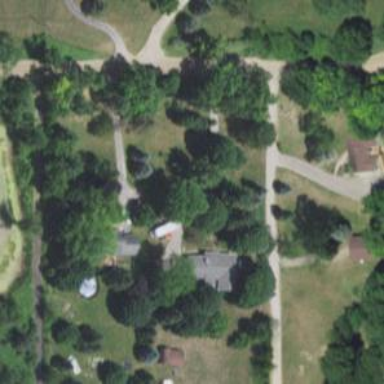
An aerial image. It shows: Driveway leading to service road.